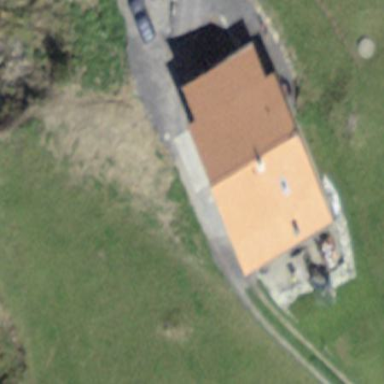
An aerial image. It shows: Farm building.